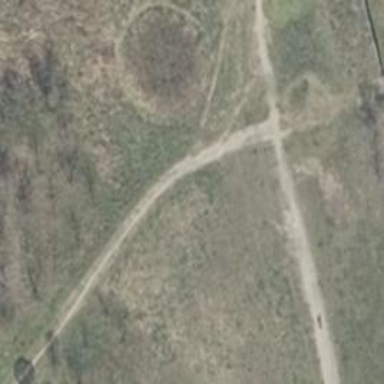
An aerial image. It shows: Path on the ground.